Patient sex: M
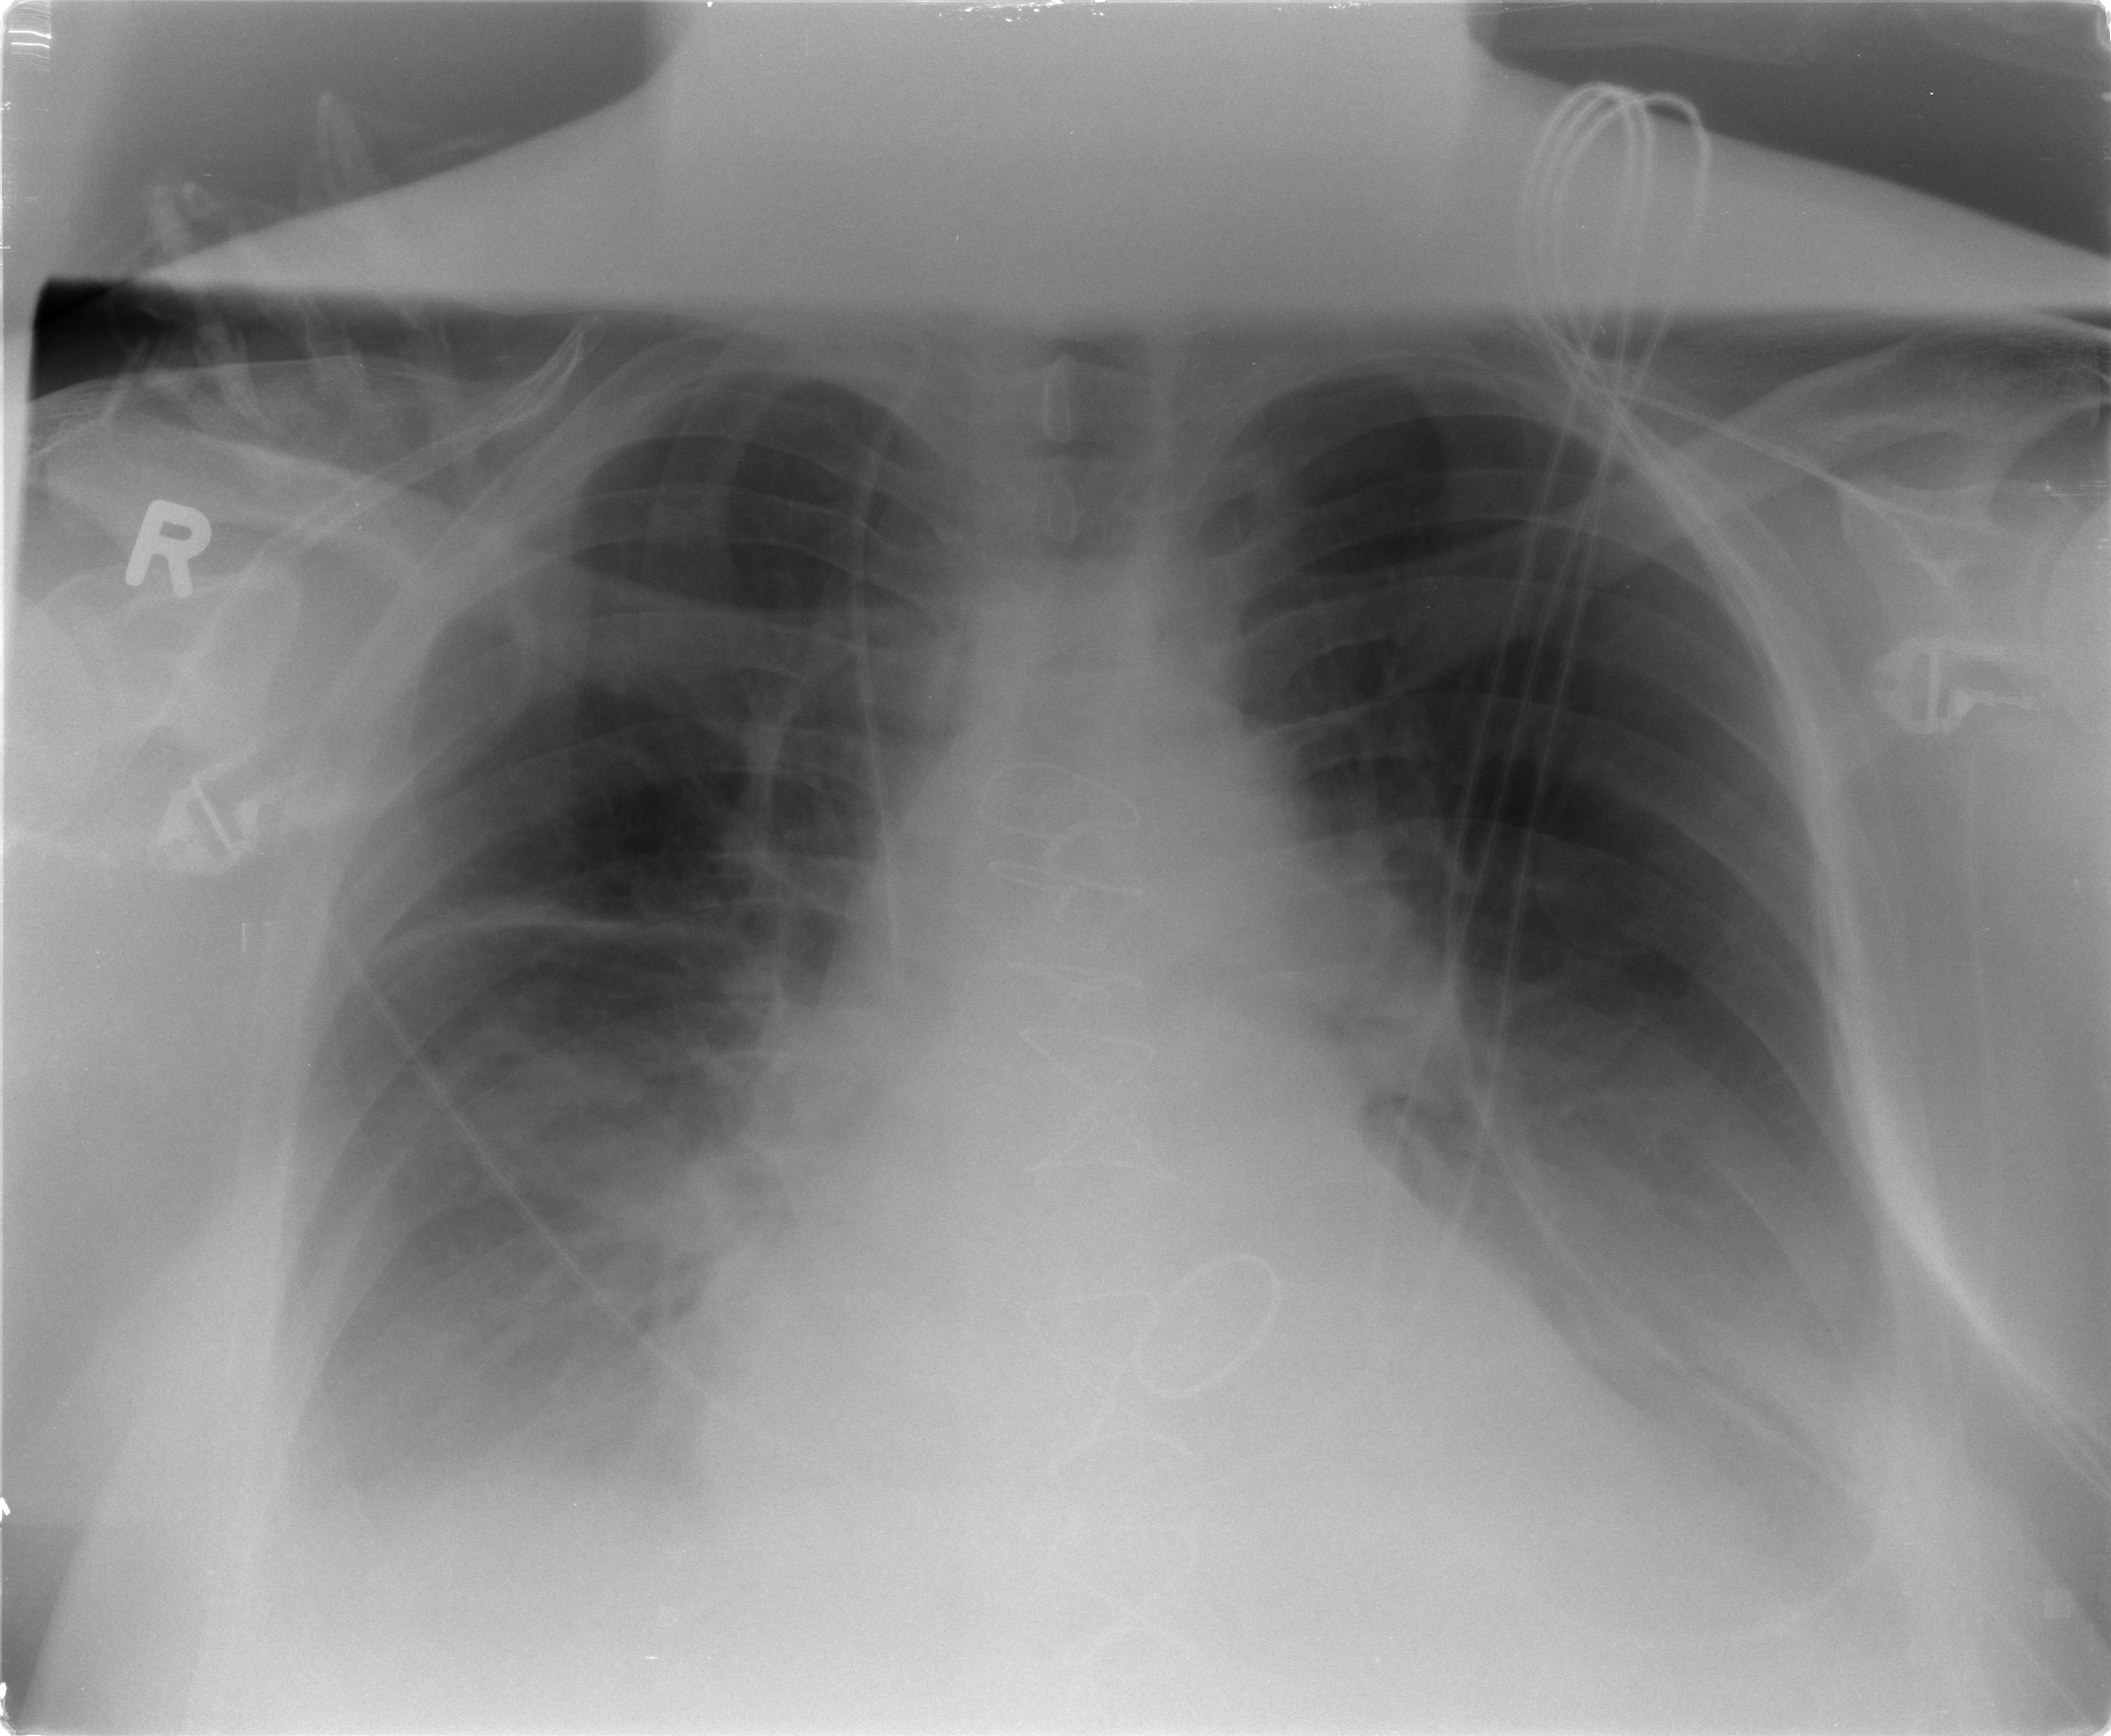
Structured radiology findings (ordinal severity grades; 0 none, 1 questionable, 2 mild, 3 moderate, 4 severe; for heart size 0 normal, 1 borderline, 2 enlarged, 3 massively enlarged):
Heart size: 1
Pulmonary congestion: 2
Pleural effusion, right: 2
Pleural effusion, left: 2
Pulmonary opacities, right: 1
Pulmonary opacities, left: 0
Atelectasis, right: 2
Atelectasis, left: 2